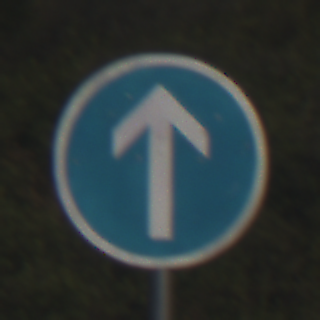
Verkehrszeichen: VorgeschriebeneFahrtrichtungGeradeaus
Umgebung: Outdoor, RoadRail
Tageszeit: MorningAfternoon
Wetter: PartlyCloudy
Licht: Natural
Jahreszeit: NotSpecified
Kontrast: HighContrast